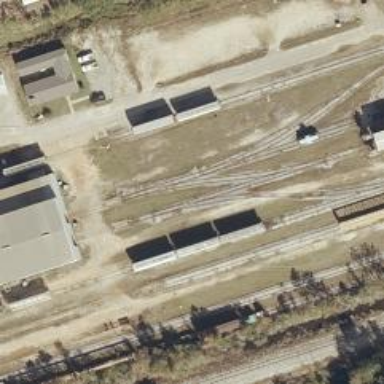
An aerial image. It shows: Railway yard used for maintenance purposes.